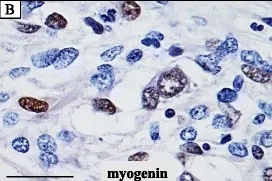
Immunohistochemical examination of the resected embryonal rhabdomyosarcoma arising from the uterine corpus. These highly atypical tumor cells were specifically positive for myogenic markers, such as desmin (a cytoplasmic pattern), and . Myogenin. Nuclear pattern). Bars = 25 mum.
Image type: pathology (immunostaining)